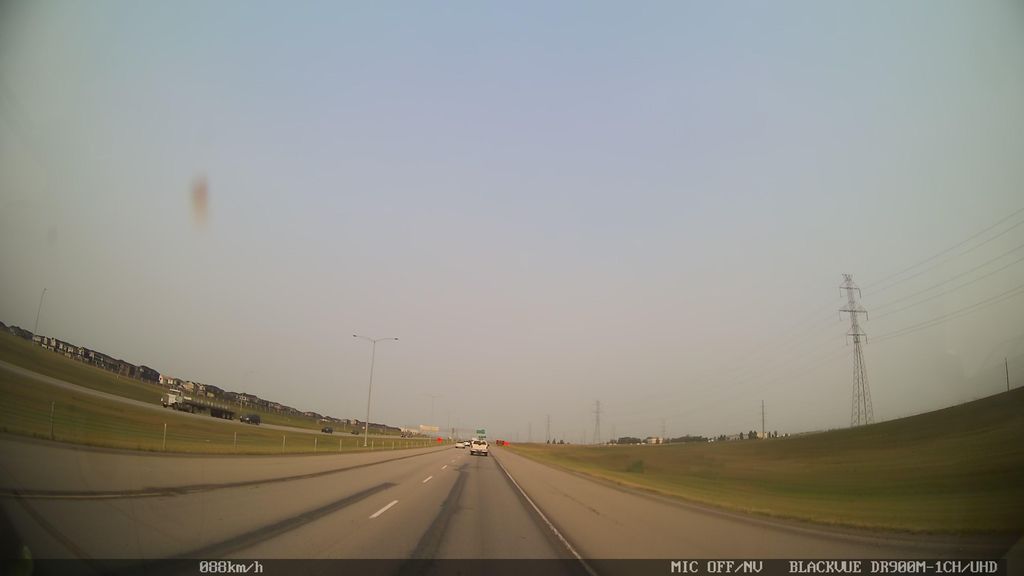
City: calgary